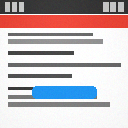
Screen state: on